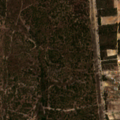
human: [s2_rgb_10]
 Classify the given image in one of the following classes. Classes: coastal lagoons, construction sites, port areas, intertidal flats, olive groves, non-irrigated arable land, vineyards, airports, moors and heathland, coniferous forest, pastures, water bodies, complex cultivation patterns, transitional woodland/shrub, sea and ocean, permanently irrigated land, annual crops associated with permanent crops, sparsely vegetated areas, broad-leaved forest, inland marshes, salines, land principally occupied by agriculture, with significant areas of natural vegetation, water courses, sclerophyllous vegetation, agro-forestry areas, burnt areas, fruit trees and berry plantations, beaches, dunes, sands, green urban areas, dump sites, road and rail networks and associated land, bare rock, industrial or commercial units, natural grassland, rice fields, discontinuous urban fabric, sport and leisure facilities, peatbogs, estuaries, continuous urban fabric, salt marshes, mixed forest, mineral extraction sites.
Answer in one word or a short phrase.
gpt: complex cultivation patterns, broad-leaved forest, mixed forest